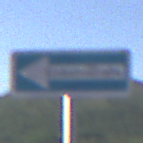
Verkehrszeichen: EinbahnstrasseLinksweisend
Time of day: MorningAfternoon
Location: Outdoor (RoadRail)
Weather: PartlyCloudy
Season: NotSpecified
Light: Natural